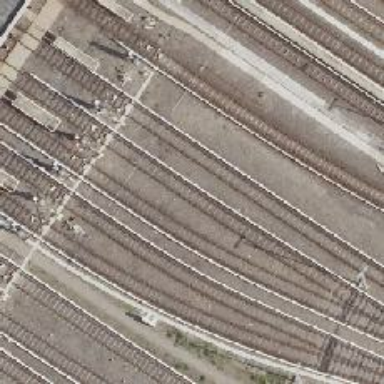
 with the electrification running at the bottom."